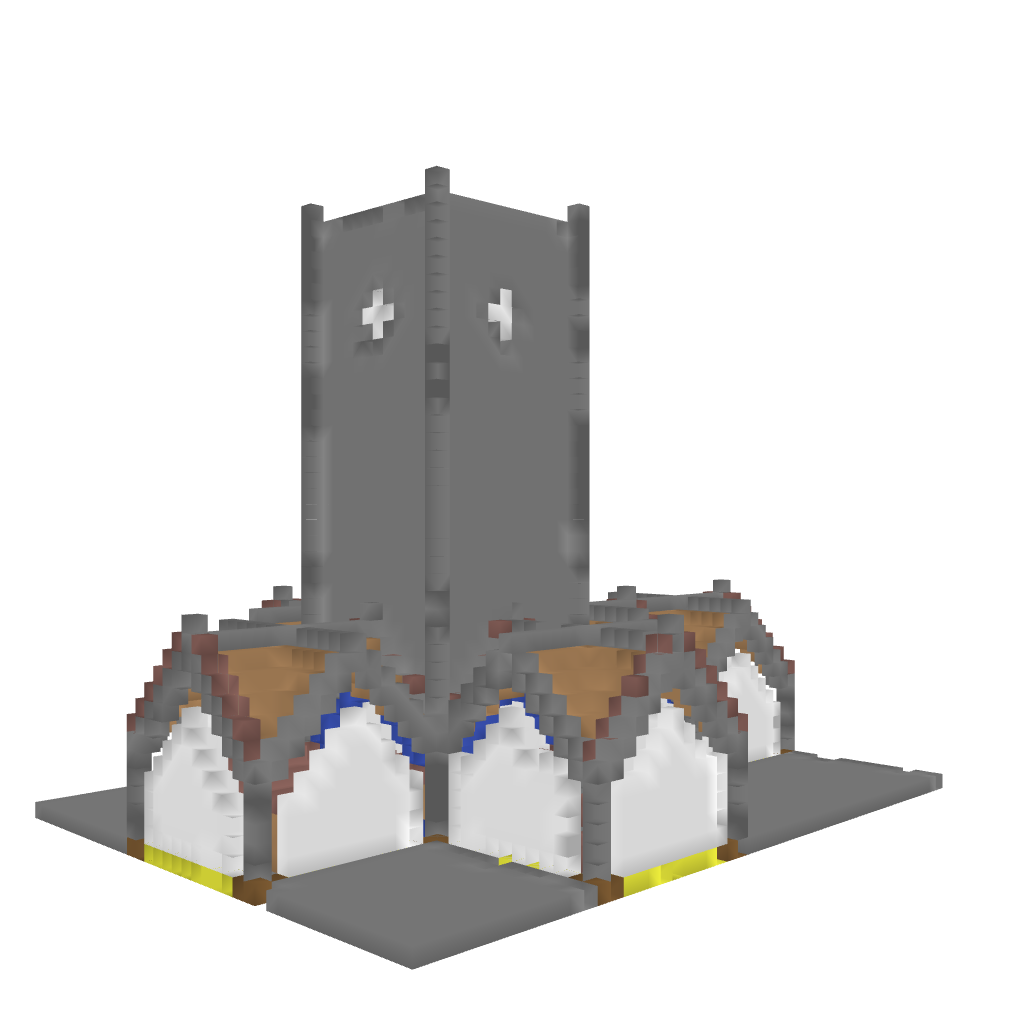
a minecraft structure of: high quality church white walls stone roof and whit glass cross in tower